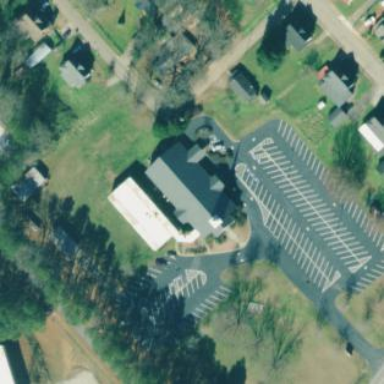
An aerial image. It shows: Building that serves as place of worship.